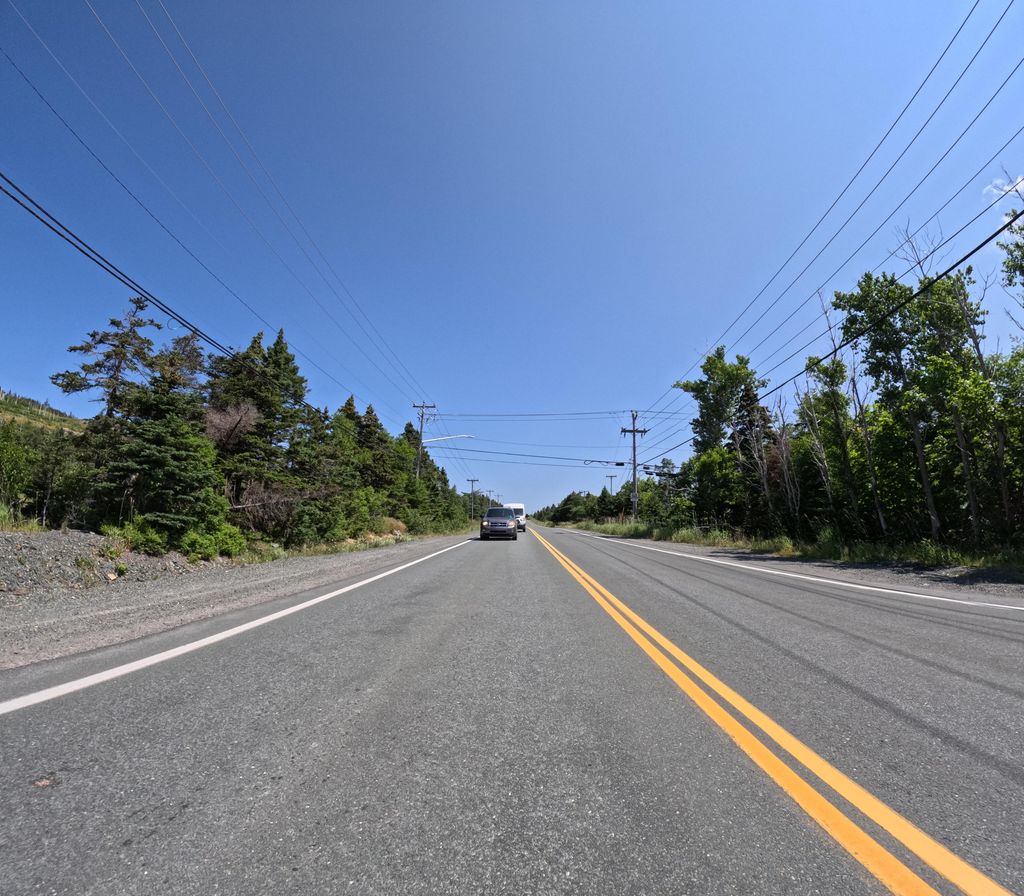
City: st_johns